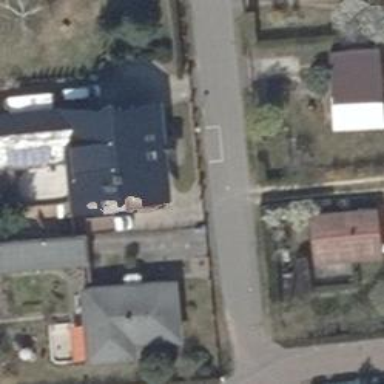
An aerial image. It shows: Driveway.